【题型】解答题　【知识点】解析几何　【难度】easy
已知点$P$是直线$3x-4y+2=0$上任意一点，求点$P$与点$A(3,-1)$之间距离的最小值．
【解答】
\noindent \textbf{【答案】}$3$

\noindent \textbf{【分析】}依题意可知，当$PA$与直线$3x-4y+2=0$垂直时点$P$与点$A$之间距离的最小，求出点$A$到直线的距离即可．

\noindent \textbf{【详解】}根据题意画出图象如下图所示：

\noindent 易知当$PA$与直线$3x-4y+2=0$垂直时，点$P$与点$A(3,-1)$之间距离的最小；
其余位置如$P_1$，则$AP_1 > AP$；

\noindent 所以最小值即为点$A(3,-1)$到直线$3x-4y+2=0$的距离
\(
d = \frac{|3\times 3 - 4\times (-1) + 2|}{\sqrt{3^2 + (-4)^2}} = \frac{15}{5} = 3
\)

\noindent 所以，点$P$与点$A(3,-1)$之间距离的最小值为$3$．

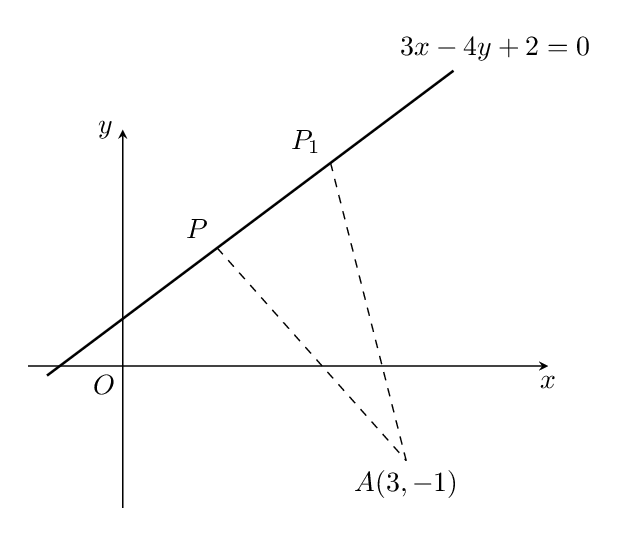